Question: I have a custom View subclass that allows the user to sketch out a Chinese character. The line coordinates are saved to a float array (x1, y1, x2, y2, x2, y2, x3, y3...) which is scaled to unit size, i.e. all coordinates are values between zero and one. This makes it easier when later on the sketch is animated in a view of a different size. It also helps to compare what was drawn with another animation in the same coordinate space. The coordinates are flipped vertically, also to aid with that comparison.
What that means is that when the lines are sketched in the View's onDraw method the Canvas has to be scaled up and translated before a call to drawLines plots the sketch.
On all devices in the office (Android ~2.3) everything displays normally, and the emulator is okay too. However, two users with Samsung Galaxy S2 phones, who both report recently upgrading to Android 4, find that the lines appear "gappy" as shown below:

I've tried switching away from drawLines to using Path objects instead, but in this case the users reported that the lines didn't show up at all!
Here's how I configure the paint:
'''
paint = new Paint();
paint.setStyle(Style.STROKE);
paint.setStrokeWidth(kTCDrawPathWidth);
paint.setStrokeCap(Cap.ROUND);
paint.setStrokeJoin(Join.BEVEL);
paint.setColor(Color.WHITE);
'''
And this is where I plot the sketch:
'''
RectF frame = getDrawingBounds();
canvas.drawRoundRect(frame, 3, 3, drawAreaFramePaint);
canvas.drawRoundRect(frame, 3, 3, drawAreaFrameBorderPaint);
canvas.save();
canvas.translate(frame.left, frame.top+frame.height());
canvas.scale(frame.width(), -frame.height());
for (TCPath path : paths)
canvas.drawLines(path.getLines(), paint);
if (drawingPath!=null)
canvas.drawLines(drawingPath.getLines(), paint);
canvas.restore();
'''
Any glaring issues there? Was there a change to Paint/Canvas behaviour in Android 4?
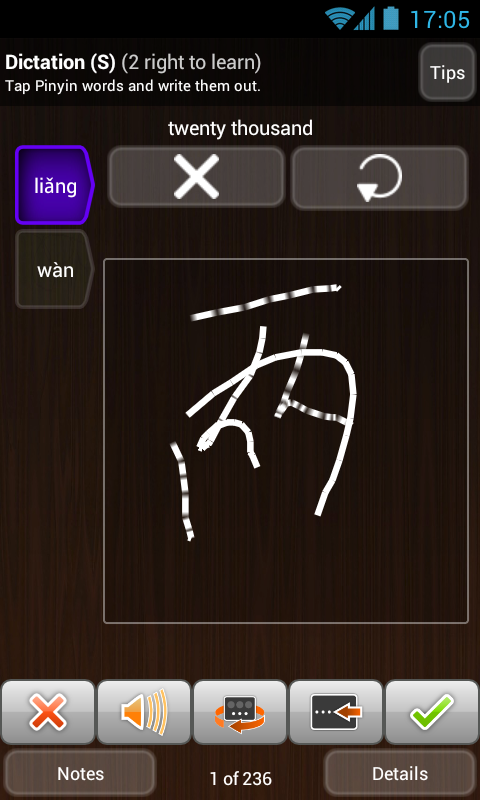
Answer: If you are using hardware acceleration, try turning it off for your custom view that is doing the draw (myView.setLayerType(View.LAYER_TYPE_SOFTWARE). You can also try disabling anti-aliasing, see if that helps.
Otherwise I would suggest giving Path another shot.